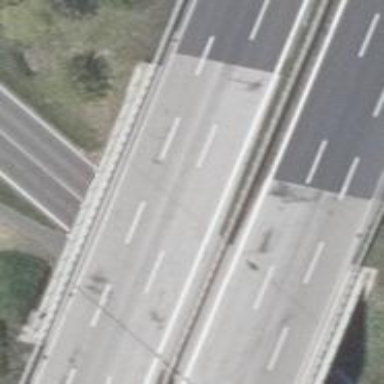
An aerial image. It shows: Asphalt motorway categorized as trunk road.